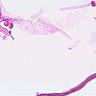
Metastatic tissue present: no